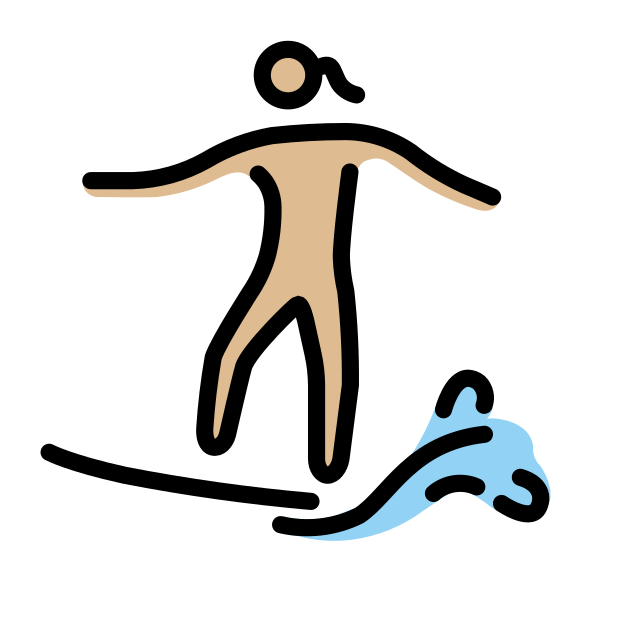
woman surfing: medium-light skin tone